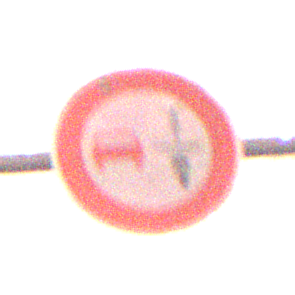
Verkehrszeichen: VerbotUeberholenEinspurigeFahrzeuge
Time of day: Night
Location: Outdoor (Nature)
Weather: Clear
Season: NotSpecified
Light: Natural